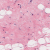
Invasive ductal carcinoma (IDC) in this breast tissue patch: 0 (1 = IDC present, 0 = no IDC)